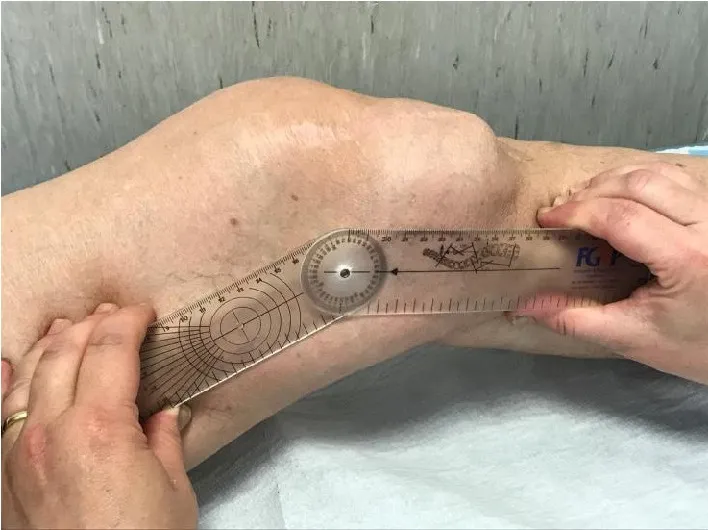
Malformations of the left lower limbs, (hip, knee and ankle), evident at the joint and periarticular level, where diffused exostoses are present.
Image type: radiology (ct)